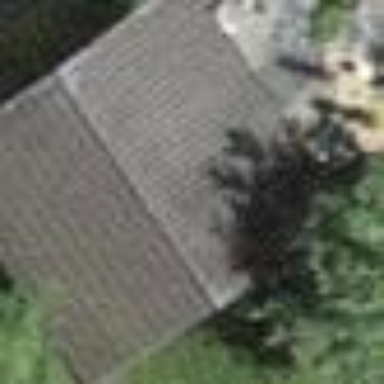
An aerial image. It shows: Shed.